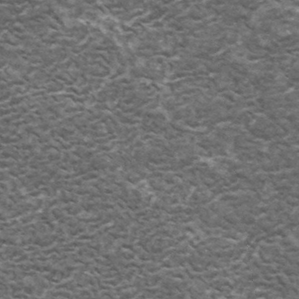
Label: frost